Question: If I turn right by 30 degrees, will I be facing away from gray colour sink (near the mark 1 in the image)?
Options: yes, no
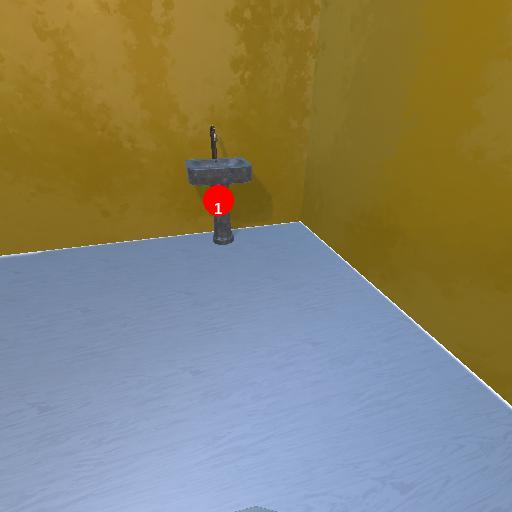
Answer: yes